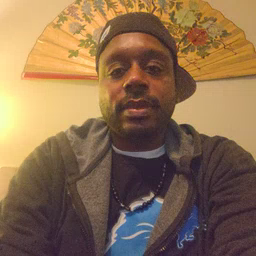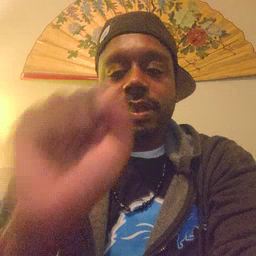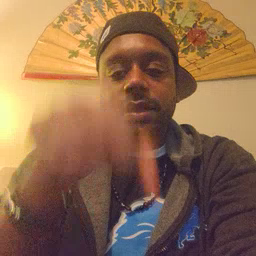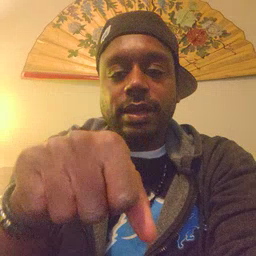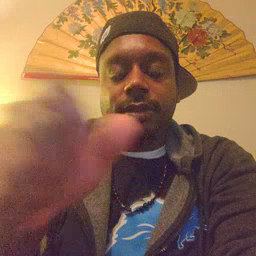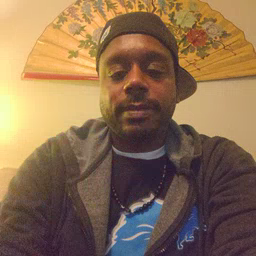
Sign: yes